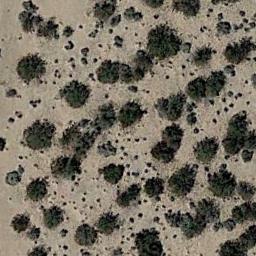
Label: chaparral